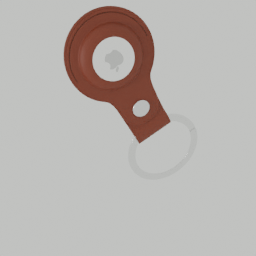
Label: electronics